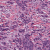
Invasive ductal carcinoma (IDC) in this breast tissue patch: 1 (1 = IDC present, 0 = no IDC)